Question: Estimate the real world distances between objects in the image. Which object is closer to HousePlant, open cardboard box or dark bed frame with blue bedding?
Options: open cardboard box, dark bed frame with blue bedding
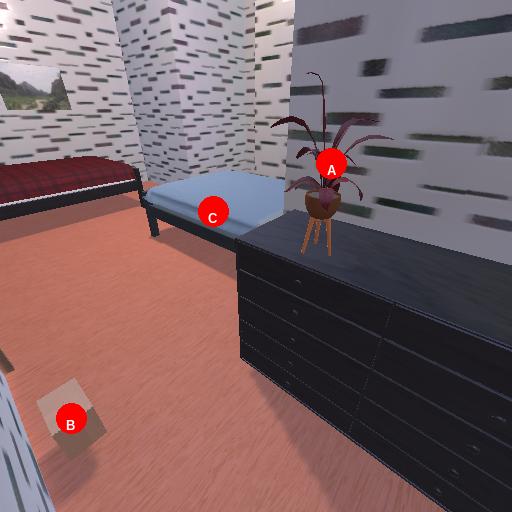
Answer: open cardboard box